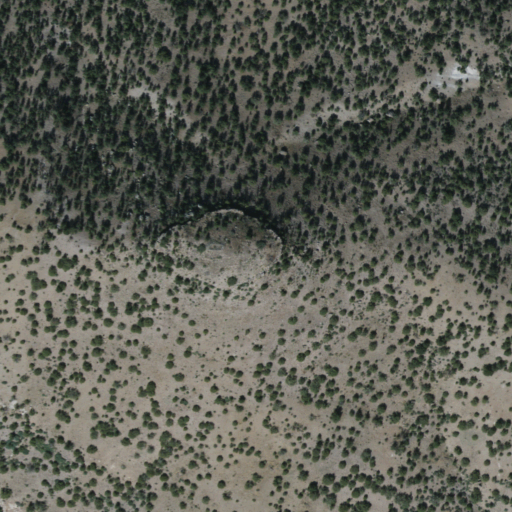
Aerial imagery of mountain in Arizona named Three Sisters containing shrub and evergreen forest